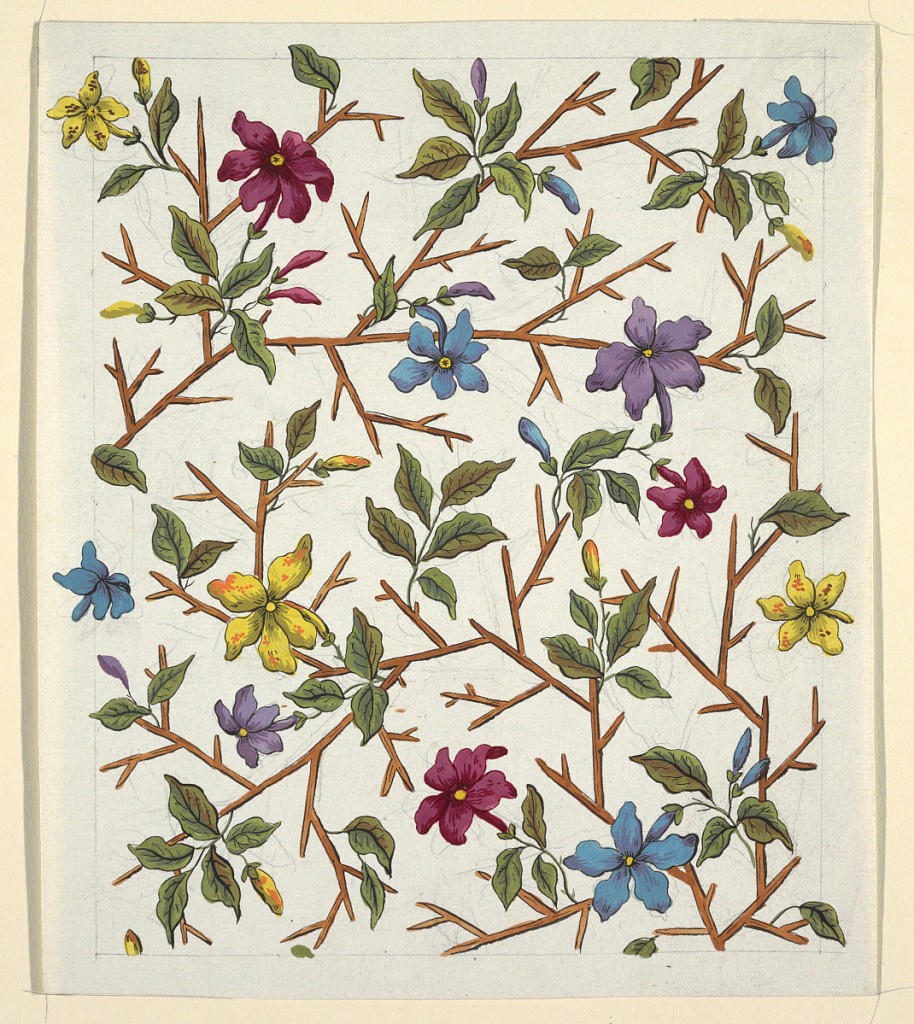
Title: Floral design for printed textile
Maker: Louis-Albert DuBois, Swiss, 1752–1818
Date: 1800–1818
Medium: Brush and gouache, graphite on white wove paper
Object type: Drawing
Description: Multi-colored pansey-like flowers, green leaves on bamboo branches.  Lined graphite border.